【题型】解答题　【知识点】平面几何　【难度】easy
已知：如图, 梯形 $ABCD$ 中, $AD // BC$, $BD$ 为对角线, $BD^2 = AD \cdot BC$。

(1) 求证：$\angle ABD = \angle C$；

(2) $E$ 为 $BC$ 的中点, 作 $\angle DEF = \angle C$, $EF$ 交边 $AD$ 于点 $F$, 求证：$2AB \cdot DE = BD \cdot EF$。
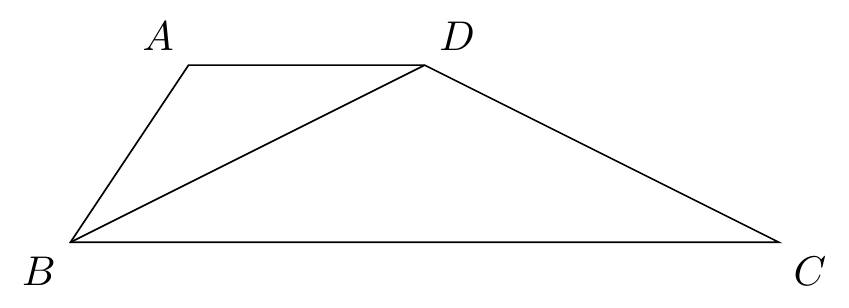
【解答】
解：(1) $\because BD^2 = AD \cdot BC$,

$\therefore \frac{AD}{BD} = \frac{BD}{BC}$,

$\because AD // BC$,

$\therefore \angle ADB = \angle DBC$,

$\therefore \triangle ABD \sim \triangle DCB$,

$\therefore \angle ABD = \angle C$。

(2) 如图

$\because AD // BC$,

$\therefore \angle FDE = \angle DEC$,

又 $\because \angle DEF = \angle C$,

$\therefore \triangle FED \sim \triangle DCE$,

$\therefore \frac{DE}{EC} = \frac{EF}{DC}$,

$\therefore \frac{DC}{EC} = \frac{EF}{DE}$。

$\because \triangle ABD \sim \triangle DCB$,

$\therefore \frac{AB}{BD} = \frac{DC}{BC}$。

$\because BC = 2EC$,

$\therefore \frac{AB}{BD} = \frac{DC}{2EC}$, 即：$\frac{2AB}{BD} = \frac{DC}{EC}$,

$\therefore \frac{2AB}{BD} = \frac{EF}{DE}$,

$\therefore 2AB \cdot DE = BD \cdot EF$。
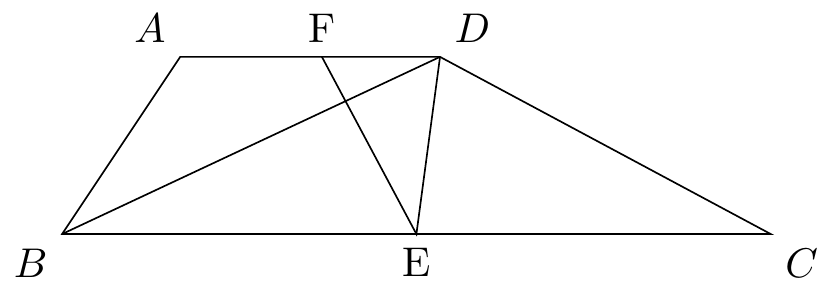